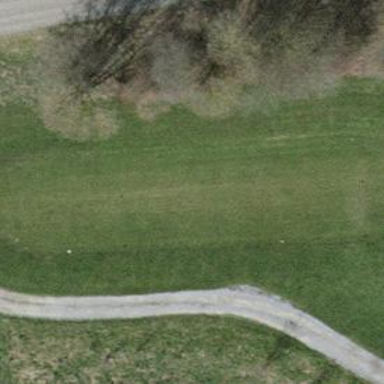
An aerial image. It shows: Golf tee on grassy land.